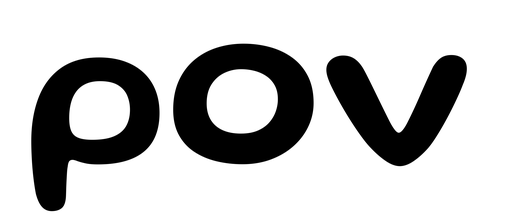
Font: Gluten_Medium